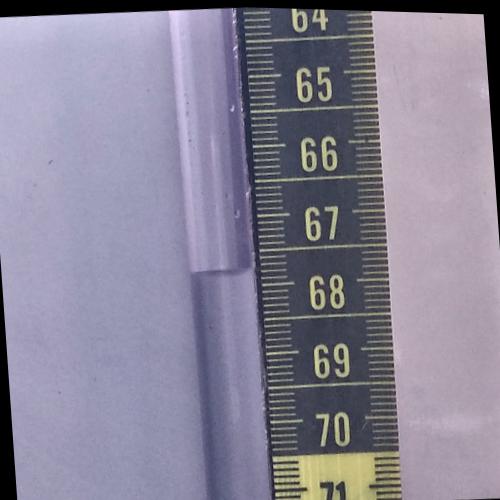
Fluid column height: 67.8 cm